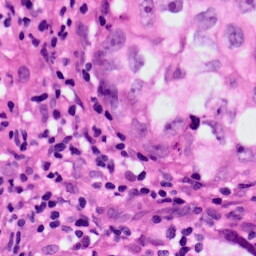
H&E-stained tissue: Lung